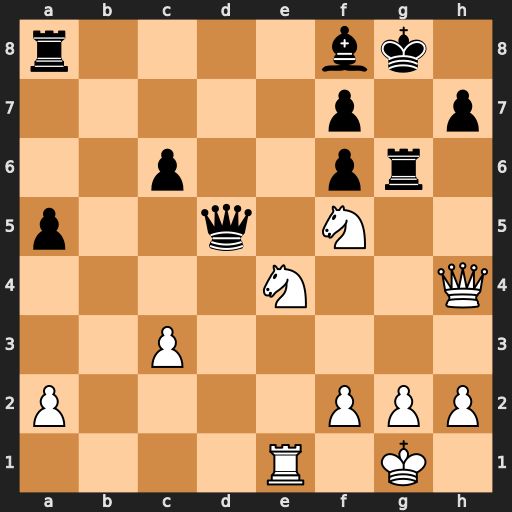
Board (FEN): r4bk1/5p1p/2p2pr1/p2q1N2/4N2Q/2P5/P4PPP/4R1K1
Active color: w
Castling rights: -
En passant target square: -
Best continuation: Nxf6+ Rxf6 Qxf6